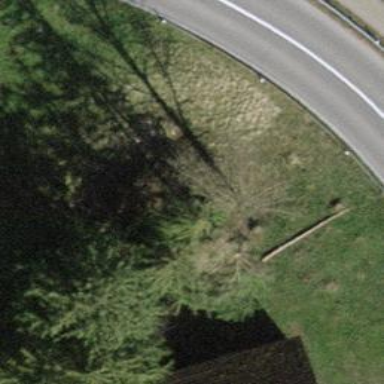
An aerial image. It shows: Culvert tunnel.